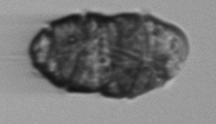
Label: Margalefidinium